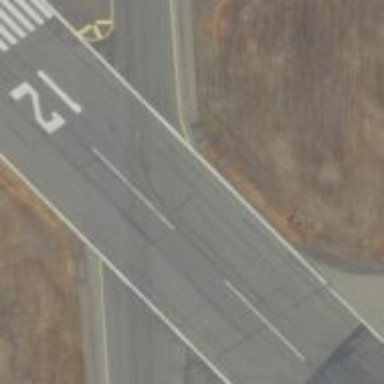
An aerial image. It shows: Runway at airport.